Question: Goodmorning to you all.
I've got a question regarding the scaling of my application that I've recently started building.
I'm fairly to new to programming but even more new to Android development.
As you can see: my textviews work fine for a smaller resolution but don't scale for bigger resolutions.

What would be a possible solution?
My XML code:
'''
<RelativeLayout xmlns:android="http://schemas.android.com/apk/res/android"
xmlns:tools="http://schemas.android.com/tools"
android:layout_width="match_parent"
android:layout_height="match_parent"
android:background="@drawable/bg"
tools:context=".MyActivity">
<TextView
android:id="@+id/topLeft"
android:layout_width="wrap_content"
android:layout_height="wrap_content"
android:layout_alignParentTop="true"
android:layout_marginLeft="20dp"
android:layout_marginTop="106dp"
android:width="135dp"
android:height="130dp"
android:background="@drawable/rounded_corner"/>
<Button
android:id="@+id/startButton"
android:layout_width="wrap_content"
android:layout_height="wrap_content"
android:layout_alignParentTop="true"
android:layout_centerHorizontal="true"
android:layout_marginTop="25dp"
android:background="@drawable/rounded_corner"
android:text="Start" />
<TextView
android:id="@+id/counter"
android:layout_width="wrap_content"
android:layout_height="wrap_content"
android:layout_alignRight="@+id/topRight"
android:layout_alignTop="@+id/startButton" />
<TextView
android:id="@+id/timer"
android:layout_width="wrap_content"
android:layout_height="wrap_content"
android:layout_alignLeft="@+id/topLeft"
android:layout_alignTop="@+id/startButton" />
<TextView
android:id="@+id/bottomLeft"
android:layout_width="wrap_content"
android:layout_height="wrap_content"
android:layout_alignLeft="@+id/topLeft"
android:layout_below="@+id/topLeft"
android:layout_marginTop="10dp"
android:width="135dp"
android:height="130dp"
android:background="@drawable/rounded_corner" />
<TextView
android:id="@+id/bottomRight"
android:layout_width="wrap_content"
android:layout_height="wrap_content"
android:layout_alignLeft="@+id/topRight"
android:layout_below="@+id/topRight"
android:layout_marginTop="10dp"
android:width="135dp"
android:height="130dp"
android:background="@drawable/rounded_corner" />
<TextView
android:id="@+id/topRight"
android:layout_width="wrap_content"
android:layout_height="wrap_content"
android:layout_alignBaseline="@+id/topLeft"
android:layout_alignBottom="@+id/topLeft"
android:layout_alignParentRight="true"
android:layout_marginRight="20dp"
android:width="135dp"
android:height="130dp"
android:background="@drawable/rounded_corner" />
<TextView
android:layout_width="wrap_content"
android:layout_height="wrap_content"
android:textAppearance="?android:attr/textAppearanceSmall"
android:id="@+id/highscore"
android:layout_toStartOf="@+id/counter"
android:layout_alignParentBottom="true"
android:layout_alignRight="@+id/startButton"
android:layout_alignEnd="@+id/startButton"
android:layout_marginBottom="41dp" />
</RelativeLayout>
'''
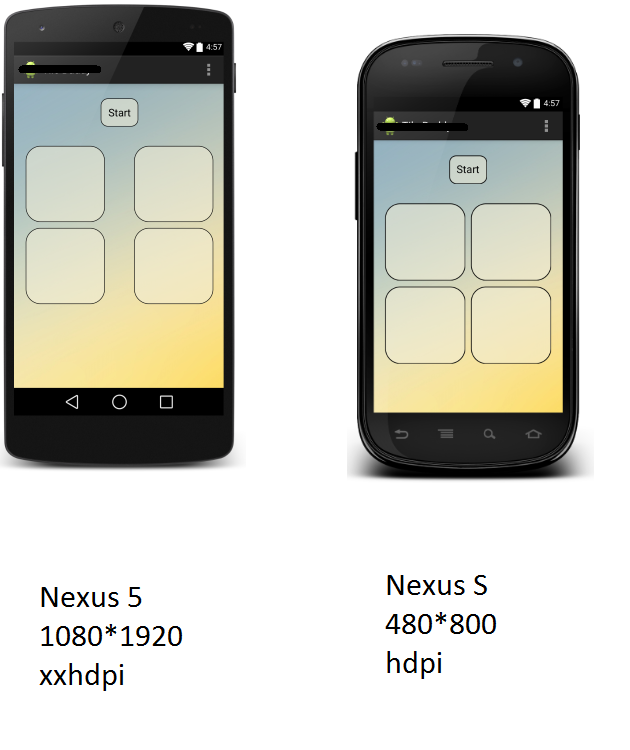
Answer: create different layout folder for device like
layout-hdpi
layout-mdpi
layout-ldpi
layout-xdlpi and so one
<URL>